高三 · 度量几何学
如图, 四边形 $A B C D$ 内接于圆 $O$, 延长 $A B$ 到点 $E$, 若 $\angle A D C=32^{\circ}$, 则 $\angle C B E$ 等于 ( )

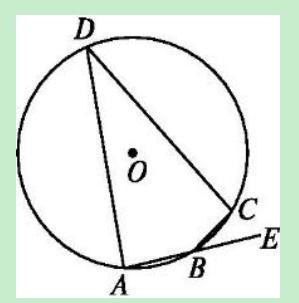
A. $32^{\circ}$
B. $58^{\circ}$
C. $64^{\circ}$
D. $148^{\circ}$
答案: A
解析: 解答: $\because$ 四边形 $\mathrm{ABCD}$ 内接于圆 $\mathrm{O}, \therefore \angle \mathrm{CBE}=\angle \mathrm{ADC}=32^{\circ}$.

分析: 本题主要考查了圆内接四边形的性质与判断定理, 解决问题的关键是根据圆内接四边形的性质与判断定理分析计算即可